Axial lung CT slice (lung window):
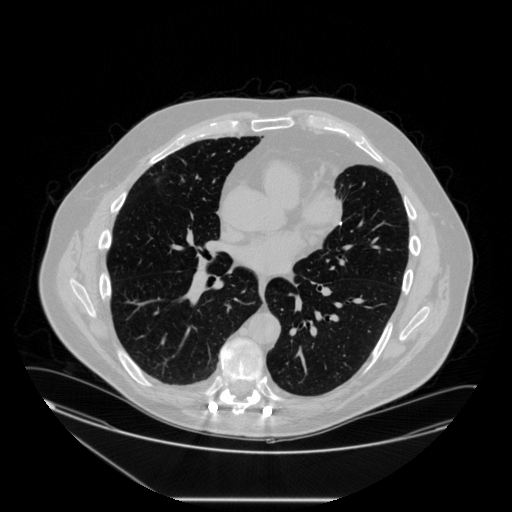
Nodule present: no